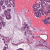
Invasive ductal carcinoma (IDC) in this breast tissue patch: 1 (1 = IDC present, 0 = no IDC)